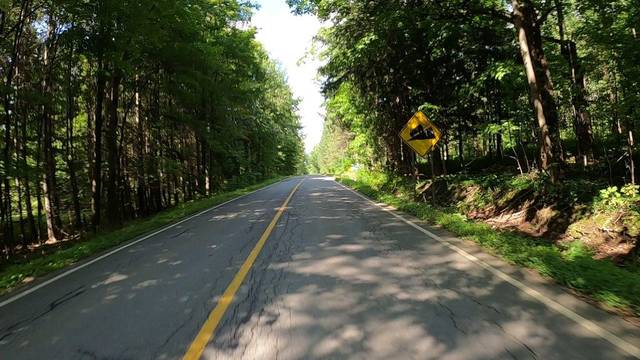
Region: Canada
Coordinates: 45.041, -72.619